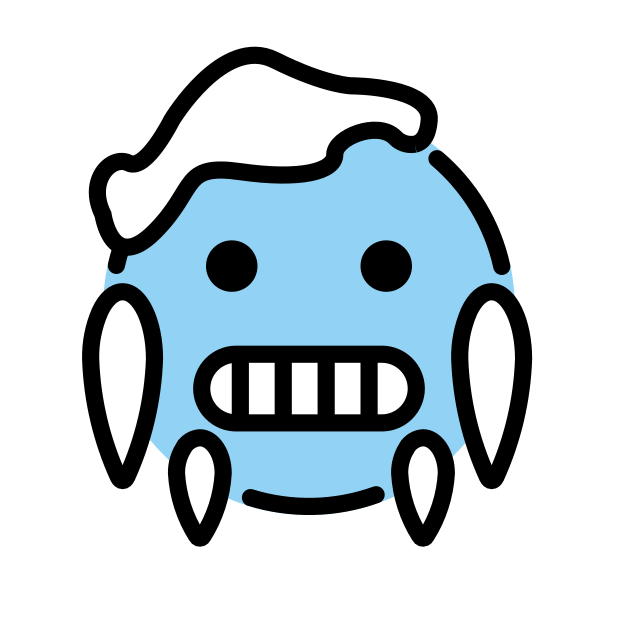
cold face